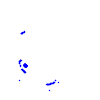
Particle: proton